Field crop: maize
Growth stage: 2
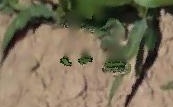
Species: maize